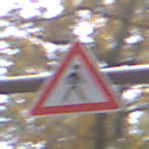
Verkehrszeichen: FussgaengerLinks
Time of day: MorningAfternoon
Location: Outdoor (Nature)
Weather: Overcast
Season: Autumn
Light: Natural